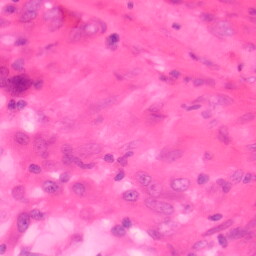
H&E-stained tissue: Colon